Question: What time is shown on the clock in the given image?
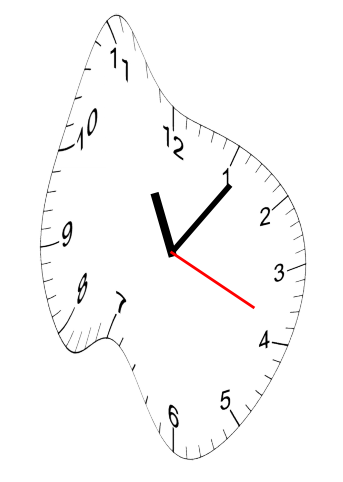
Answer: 11:06:19